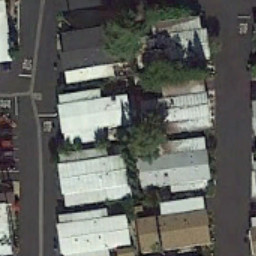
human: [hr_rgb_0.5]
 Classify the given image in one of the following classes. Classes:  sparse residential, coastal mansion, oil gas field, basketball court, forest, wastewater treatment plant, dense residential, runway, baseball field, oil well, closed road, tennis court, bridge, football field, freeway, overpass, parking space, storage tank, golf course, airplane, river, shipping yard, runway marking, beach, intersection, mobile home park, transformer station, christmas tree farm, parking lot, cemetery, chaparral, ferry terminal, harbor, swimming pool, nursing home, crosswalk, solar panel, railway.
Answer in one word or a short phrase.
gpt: mobile home park